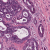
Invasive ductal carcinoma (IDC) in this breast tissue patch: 0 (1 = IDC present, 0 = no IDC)